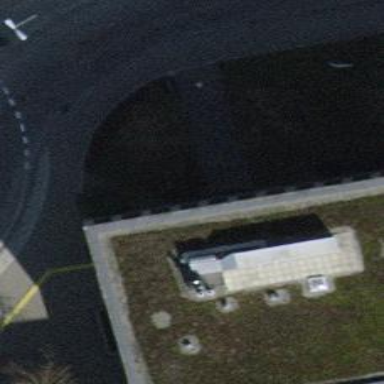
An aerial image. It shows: Concrete steps leading up to ramp.